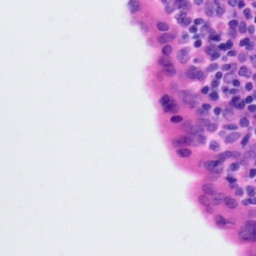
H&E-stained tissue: Tonsil